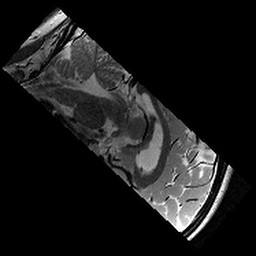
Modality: T2w
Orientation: sagittal
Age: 12
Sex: female
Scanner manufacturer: siemens
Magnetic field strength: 3 T
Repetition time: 9.23 s
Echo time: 0.067 s